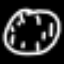
Label: clock